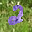
Label: 2